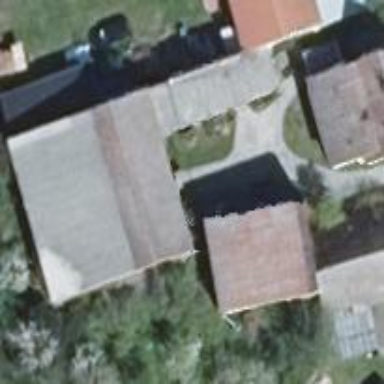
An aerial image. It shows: Shed.